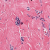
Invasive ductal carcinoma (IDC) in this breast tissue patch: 0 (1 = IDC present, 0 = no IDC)